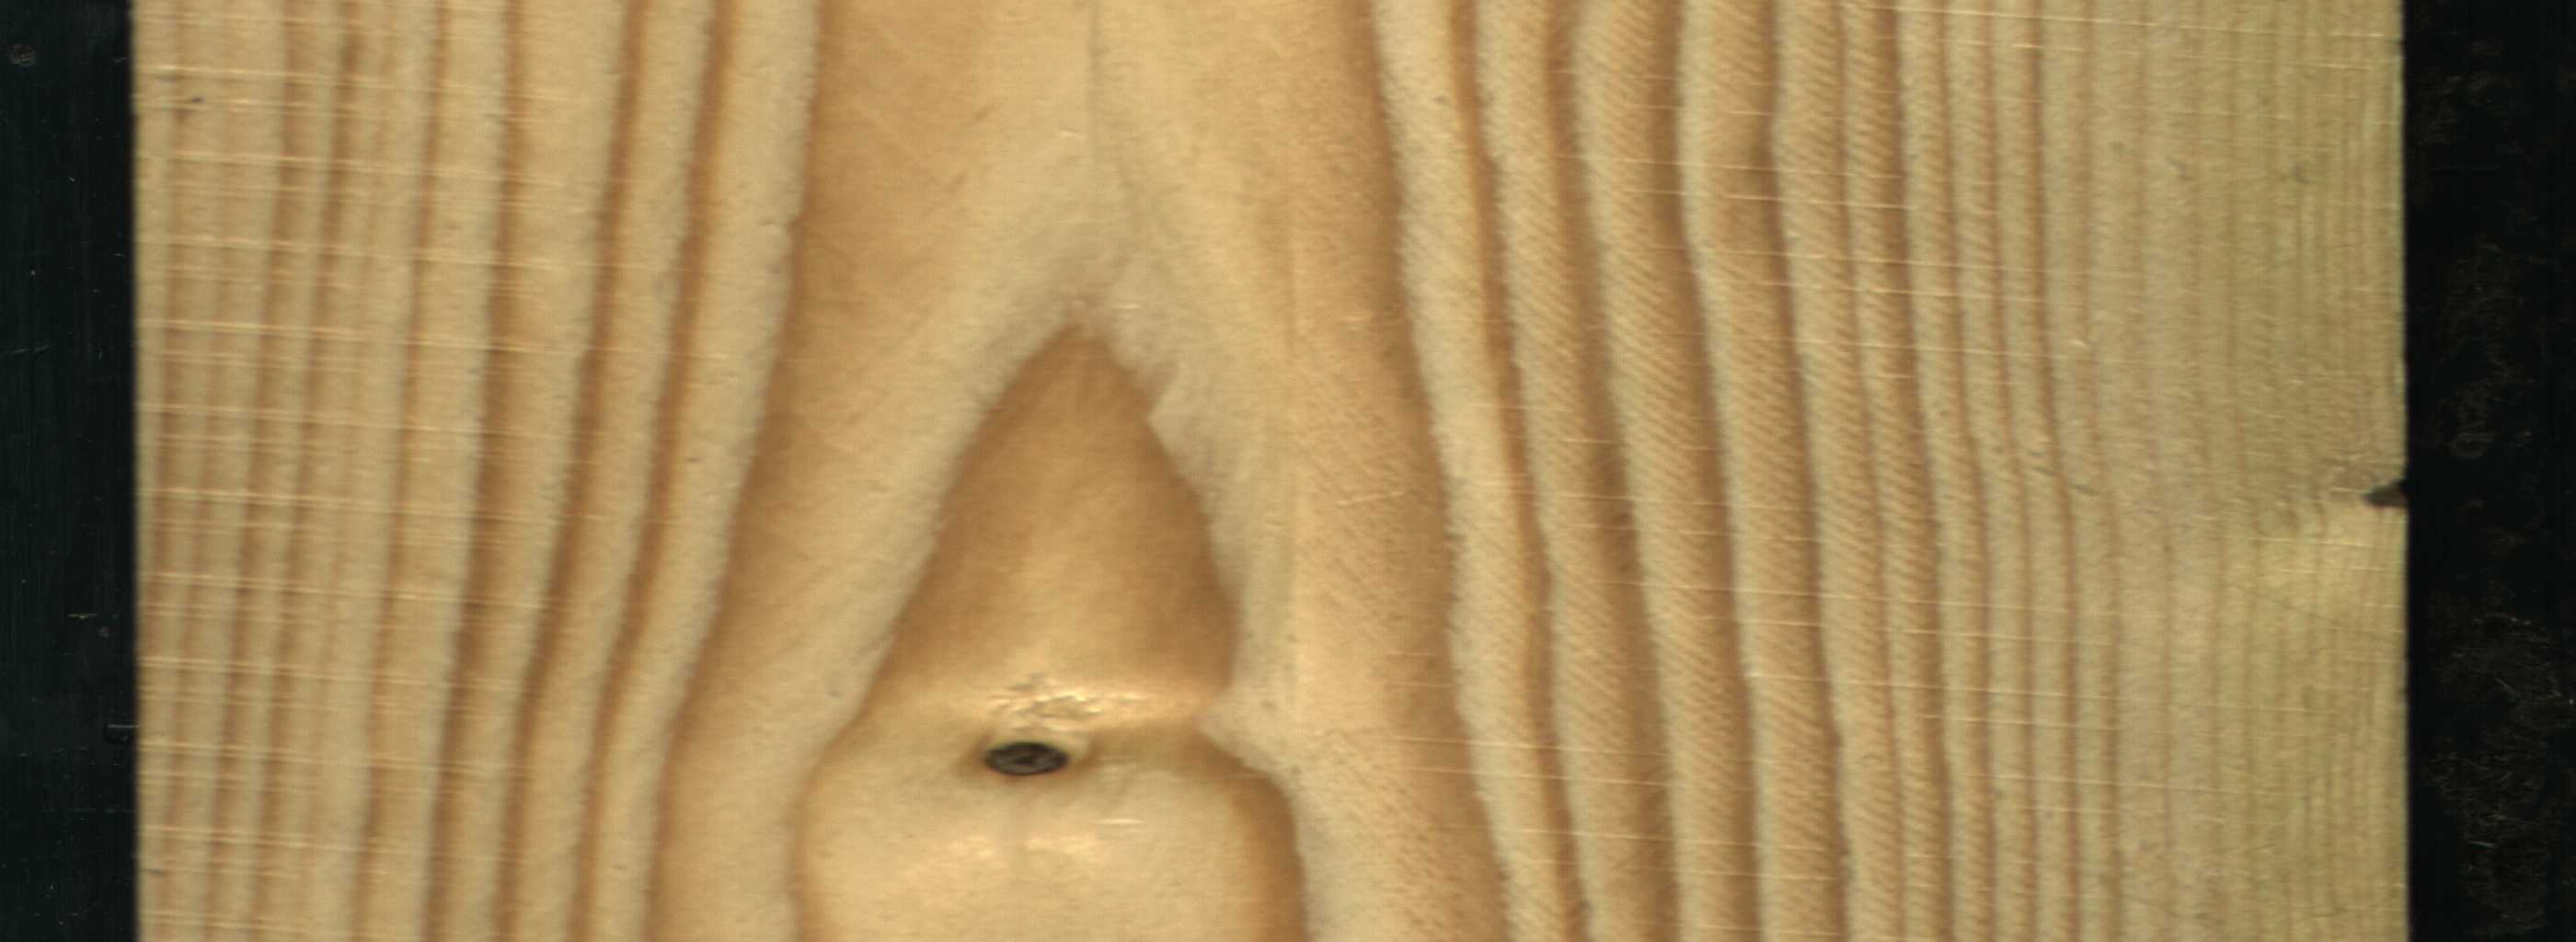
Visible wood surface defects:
Knot_missing
Dead_Knot